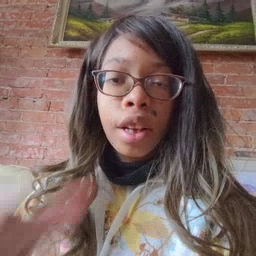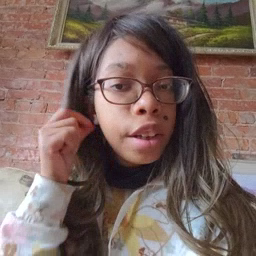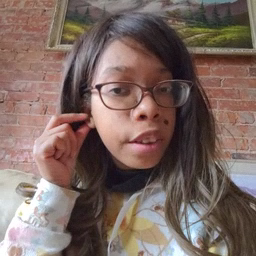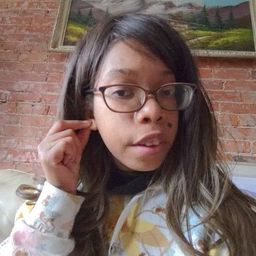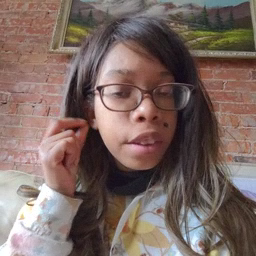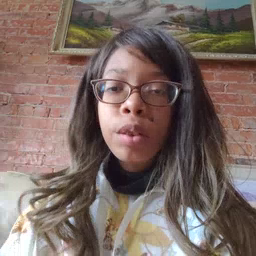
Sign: ear